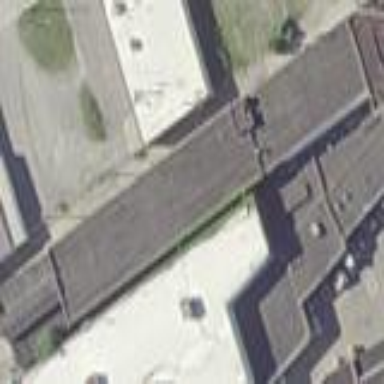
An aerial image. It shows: Industrial building.